Question: I'm just getting started with Laravel so please forgive any noobness.
I have a 'User' and 'Order' model, a user has many orders:
'''
# Inside User model
public function orders()
{
$this->hasMany('Order');
}
# Inside Order
public function user()
{
return $this->belongsTo('User');
}
// Not sure if this is upsetting anything (also in Order)
public function products()
{
return $this->belongsToMany('Product');
}
'''
So I think I have the above right.
But when I do this:
'''
$users = User::with('orders')->find(1);
return $users;
'''
I get 'Call to a member function addEagerConstraints() on null'.
However, if I do it the other way around, it works great:
'''
$orders = Order::with('User')->get();
return $orders;
'''
What am I doing wrong / what don't I understand?! Or is my problem bigger than I think?
Database:

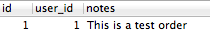
Answer: The problem is you don't have 'return' for your 'orders' relationship. It should be:
'''
public function orders(){
return $this->hasMany('Order');
}
'''
You should also use your relationships case sensitive. you showed:
'''
$orders = Order::with('User')->get();
'''
is working, but you should rather use
'''
$orders = Order::with('user')->get();
'''
to avoid extra queries to your database in future